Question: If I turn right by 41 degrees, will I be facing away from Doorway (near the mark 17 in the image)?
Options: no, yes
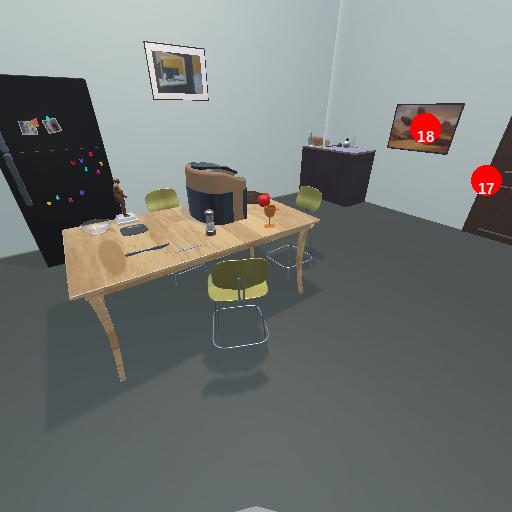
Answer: no